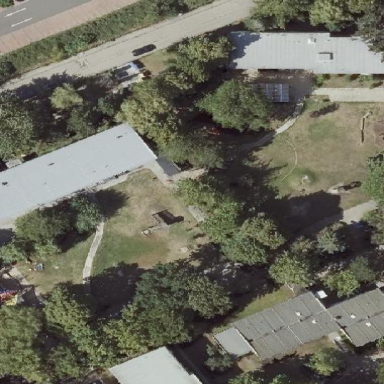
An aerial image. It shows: Kindergarten.